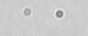
Label: camera_spot